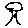
Label: tree